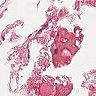
Metastatic tissue present: no